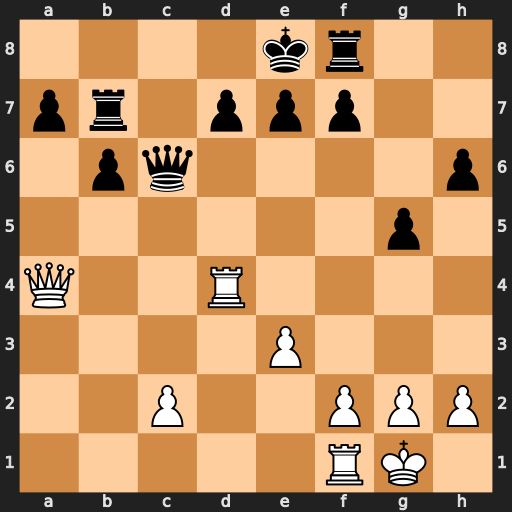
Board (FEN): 4kr2/pr1ppp2/1pq4p/6p1/Q2R4/4P3/2P2PPP/5RK1
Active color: w
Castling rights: -
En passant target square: -
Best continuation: Rc4 Qc7 Rxc7